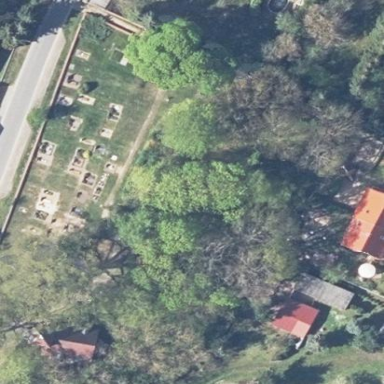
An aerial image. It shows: Cemetery.